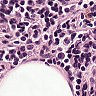
Metastatic tissue present: no